Question: I'm new to SpriteKit, trying to build basic Breakout game. The problem I'm facing is that I can't restrict the paddle within the screen (that's yet another node with blue texture as shown in image). When I move the paddle it goes beyond the screen limits.
I've applied physics to both, screen area and the paddle but no luck.
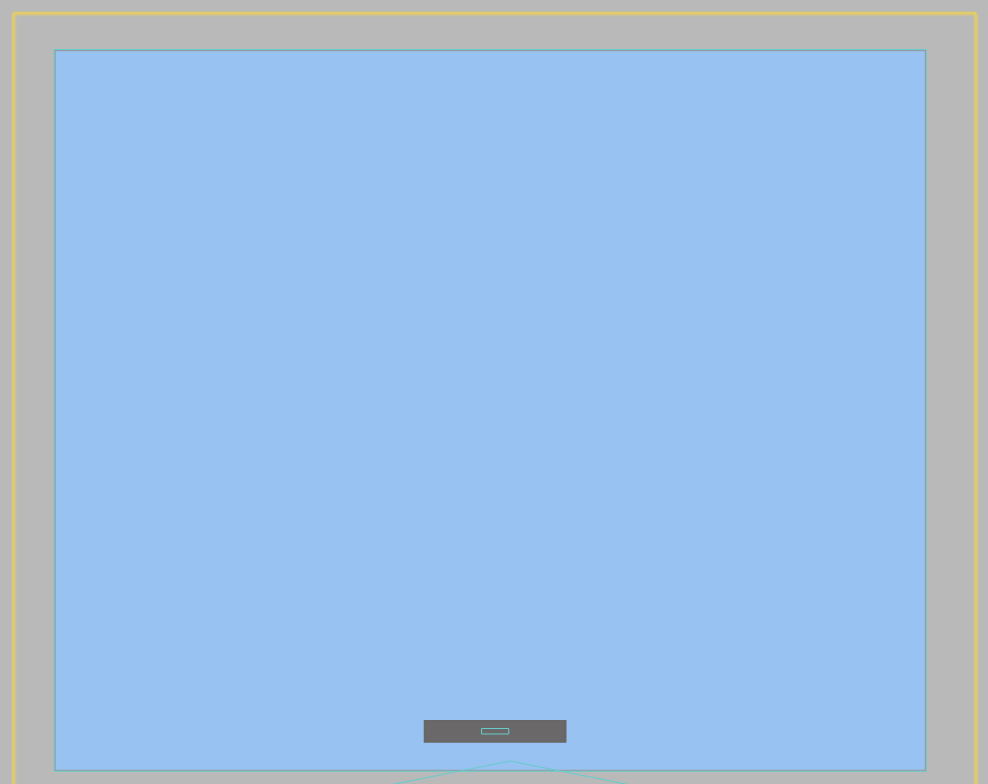
Answer: Your paddle doesn't collide appropriately with the edge because you are moving it by changing its position directly. To participate in the physics simulation, the paddle must be moved by setting its velocity or by applying a force or impulse to its physics body. For example,
'''
for touch in (touches as! Set<UITouch>) {
let location = touch.locationInNode(self)
if (location.x < size.width/2.0) {
paddle.physicsBody?.applyImpulse(CGVectorMake(-scale, 0))
}
else {
paddle.physicsBody?.applyImpulse(CGVectorMake(scale, 0))
}
}
'''
where 'scale' determines the amount of momentum that is applied to the body in the 'x' dimension.
Alternatively, you can constrain the paddle's 'x' position to be within a set range by
'''
let range = SKRange(lowerLimit: CGRectGetMinX(view.frame), upperLimit: CGRectGetMaxX(view.frame))
let constraint = SKConstraint.positionX(range)
paddle.constraints = [constraint]
'''
Add the above to the 'didMoveToView' method.